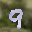
Label: 9